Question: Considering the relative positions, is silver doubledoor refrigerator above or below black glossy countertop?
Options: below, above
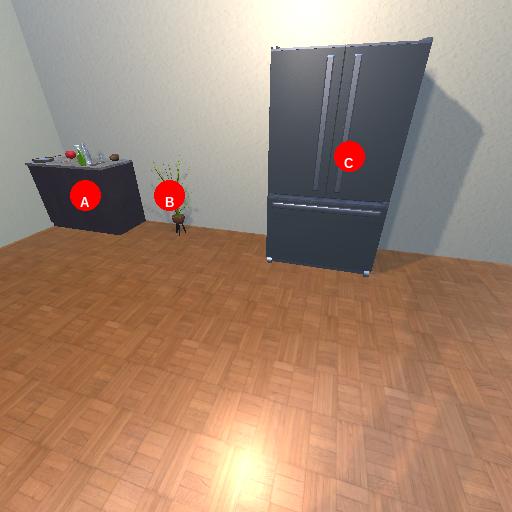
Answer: below